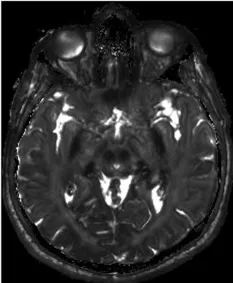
Brain imaging (Spin echo T2 weighted) of the proband. Hypointensity of the dentate nuclei and cerebellar atrophy.
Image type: radiology (mri)